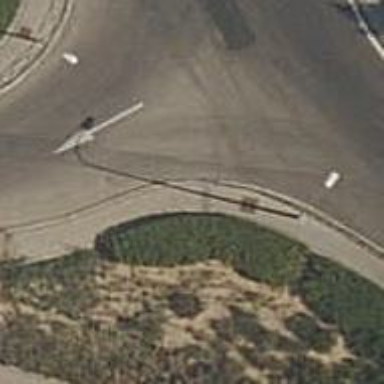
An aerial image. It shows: Sidewalk.